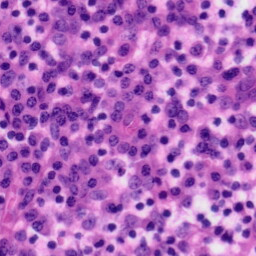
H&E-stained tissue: Tonsil